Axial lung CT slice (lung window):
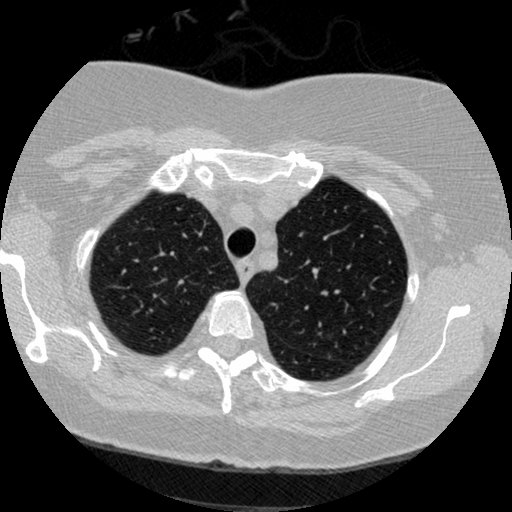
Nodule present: no